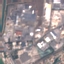
Land use / land cover: Industrial